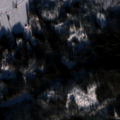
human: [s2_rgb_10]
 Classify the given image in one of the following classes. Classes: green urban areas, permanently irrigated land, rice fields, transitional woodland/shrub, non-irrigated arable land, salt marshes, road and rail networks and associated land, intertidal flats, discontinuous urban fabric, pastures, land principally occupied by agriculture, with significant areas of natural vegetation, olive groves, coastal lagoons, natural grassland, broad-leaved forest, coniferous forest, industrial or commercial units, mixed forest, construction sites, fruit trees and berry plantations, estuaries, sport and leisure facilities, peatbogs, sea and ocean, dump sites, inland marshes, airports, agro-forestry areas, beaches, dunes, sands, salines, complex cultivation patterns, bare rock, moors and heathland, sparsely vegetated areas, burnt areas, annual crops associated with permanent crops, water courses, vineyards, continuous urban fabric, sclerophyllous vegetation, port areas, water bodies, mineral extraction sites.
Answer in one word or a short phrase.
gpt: non-irrigated arable land, land principally occupied by agriculture, with significant areas of natural vegetation, coniferous forest, mixed forest